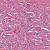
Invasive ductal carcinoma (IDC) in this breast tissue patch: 1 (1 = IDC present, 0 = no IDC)